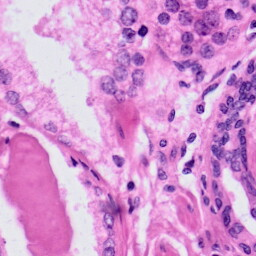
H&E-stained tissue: Prostate